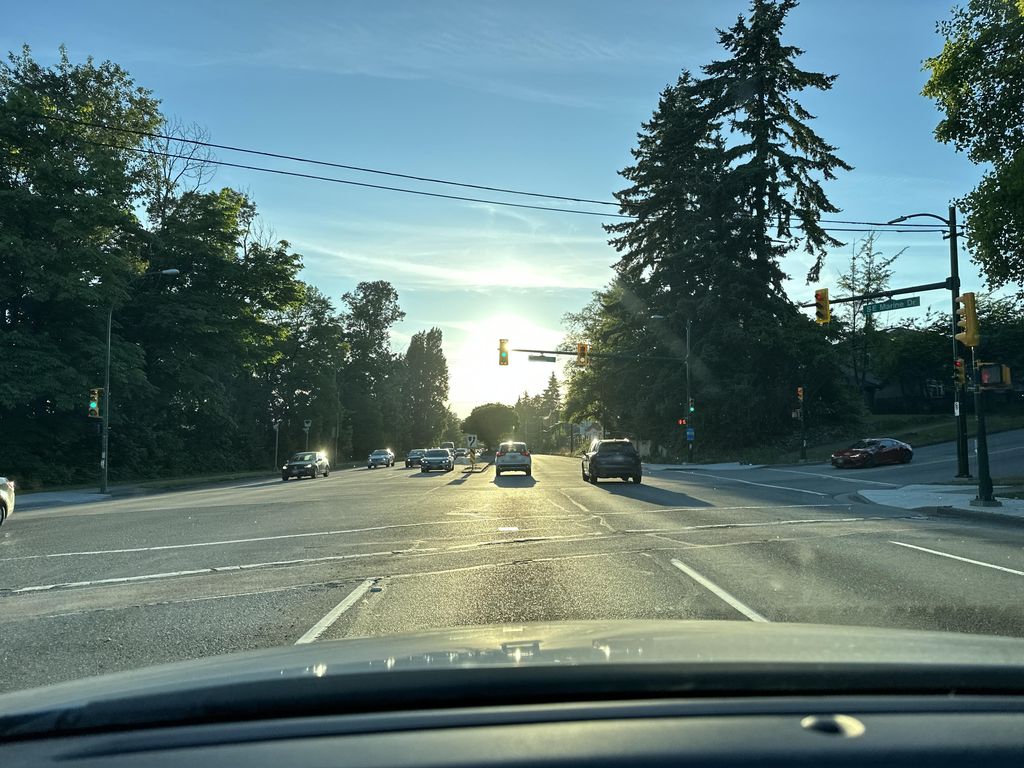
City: vancouver